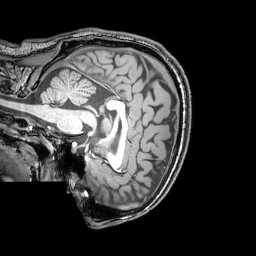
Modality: T1w
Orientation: sagittal
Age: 21
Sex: male
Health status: healthy
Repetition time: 0.081 s
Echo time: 0.037 s